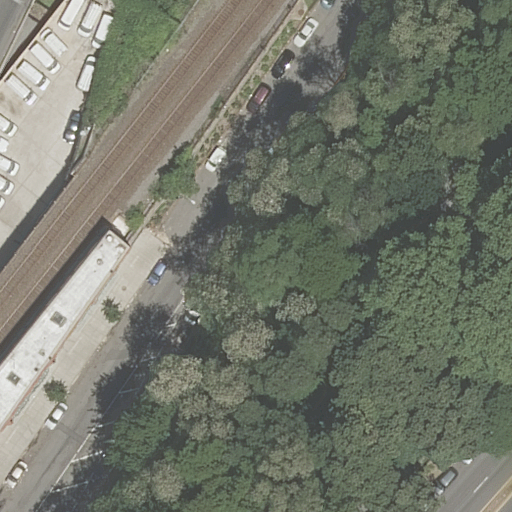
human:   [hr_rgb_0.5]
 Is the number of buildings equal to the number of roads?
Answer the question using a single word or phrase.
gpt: no

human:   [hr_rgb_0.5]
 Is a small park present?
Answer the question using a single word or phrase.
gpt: no

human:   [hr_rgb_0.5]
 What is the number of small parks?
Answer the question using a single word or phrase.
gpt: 0

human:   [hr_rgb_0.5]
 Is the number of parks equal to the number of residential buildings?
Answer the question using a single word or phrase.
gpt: yes

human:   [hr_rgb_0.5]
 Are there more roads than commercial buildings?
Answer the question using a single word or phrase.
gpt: yes

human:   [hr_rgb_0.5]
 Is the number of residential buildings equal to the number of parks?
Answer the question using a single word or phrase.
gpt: yes

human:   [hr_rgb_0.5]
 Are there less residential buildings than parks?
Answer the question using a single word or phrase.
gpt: no

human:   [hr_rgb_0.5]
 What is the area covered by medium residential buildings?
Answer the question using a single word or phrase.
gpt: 237m2

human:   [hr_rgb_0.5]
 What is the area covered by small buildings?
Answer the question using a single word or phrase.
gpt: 0m2

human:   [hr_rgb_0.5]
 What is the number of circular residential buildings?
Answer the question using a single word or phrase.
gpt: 0

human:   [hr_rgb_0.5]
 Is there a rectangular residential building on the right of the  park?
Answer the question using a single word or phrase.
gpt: no

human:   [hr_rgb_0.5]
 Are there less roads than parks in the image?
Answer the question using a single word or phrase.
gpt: no

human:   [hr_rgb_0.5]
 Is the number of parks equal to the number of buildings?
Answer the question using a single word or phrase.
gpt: yes

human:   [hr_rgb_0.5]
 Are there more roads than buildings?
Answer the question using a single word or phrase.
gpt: yes

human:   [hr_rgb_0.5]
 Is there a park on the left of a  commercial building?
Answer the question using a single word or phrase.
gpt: no

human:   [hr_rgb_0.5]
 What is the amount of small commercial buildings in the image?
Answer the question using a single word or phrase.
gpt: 0

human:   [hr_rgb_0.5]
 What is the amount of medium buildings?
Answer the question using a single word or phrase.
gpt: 1

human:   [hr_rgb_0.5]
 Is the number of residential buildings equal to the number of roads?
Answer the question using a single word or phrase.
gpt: no

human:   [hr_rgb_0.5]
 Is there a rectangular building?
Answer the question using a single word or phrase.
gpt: yes

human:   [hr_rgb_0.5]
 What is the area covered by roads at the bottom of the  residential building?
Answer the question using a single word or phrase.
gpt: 0m2

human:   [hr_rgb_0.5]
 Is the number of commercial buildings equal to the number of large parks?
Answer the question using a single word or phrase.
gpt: no

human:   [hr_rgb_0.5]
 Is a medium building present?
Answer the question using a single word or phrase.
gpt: yes

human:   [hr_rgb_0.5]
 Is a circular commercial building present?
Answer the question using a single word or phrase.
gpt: no

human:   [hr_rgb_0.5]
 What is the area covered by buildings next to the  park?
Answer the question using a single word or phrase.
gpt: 237m2

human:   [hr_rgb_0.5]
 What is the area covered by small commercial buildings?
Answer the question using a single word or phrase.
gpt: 0m2

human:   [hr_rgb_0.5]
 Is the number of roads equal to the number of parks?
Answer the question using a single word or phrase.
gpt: no

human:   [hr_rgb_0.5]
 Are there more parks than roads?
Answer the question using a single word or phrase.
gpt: no

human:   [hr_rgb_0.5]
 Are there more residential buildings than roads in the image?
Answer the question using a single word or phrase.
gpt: no

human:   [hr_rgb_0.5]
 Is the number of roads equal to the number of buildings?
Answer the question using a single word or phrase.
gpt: no

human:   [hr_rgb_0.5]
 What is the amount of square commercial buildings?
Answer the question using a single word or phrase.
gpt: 0

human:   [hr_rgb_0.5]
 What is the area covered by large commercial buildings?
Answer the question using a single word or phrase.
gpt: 0m2

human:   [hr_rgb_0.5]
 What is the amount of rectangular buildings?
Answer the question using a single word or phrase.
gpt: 1

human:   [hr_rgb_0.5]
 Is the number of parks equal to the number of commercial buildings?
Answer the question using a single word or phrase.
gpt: no

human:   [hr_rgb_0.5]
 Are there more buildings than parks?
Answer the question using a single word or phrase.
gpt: no

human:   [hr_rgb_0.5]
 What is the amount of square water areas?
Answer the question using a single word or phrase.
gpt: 0

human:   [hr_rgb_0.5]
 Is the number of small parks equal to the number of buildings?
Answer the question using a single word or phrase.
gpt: no